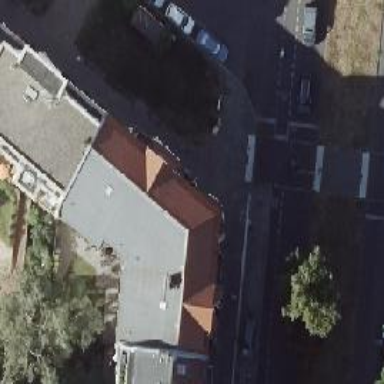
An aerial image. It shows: Building consisting of apartments with double saltbox roof shape.